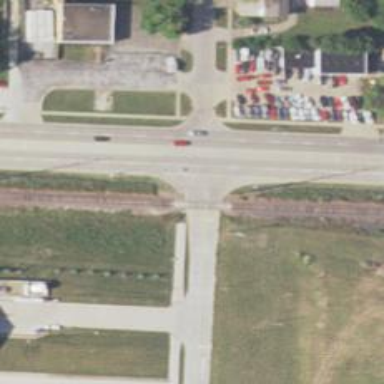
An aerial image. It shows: Railway crossing.